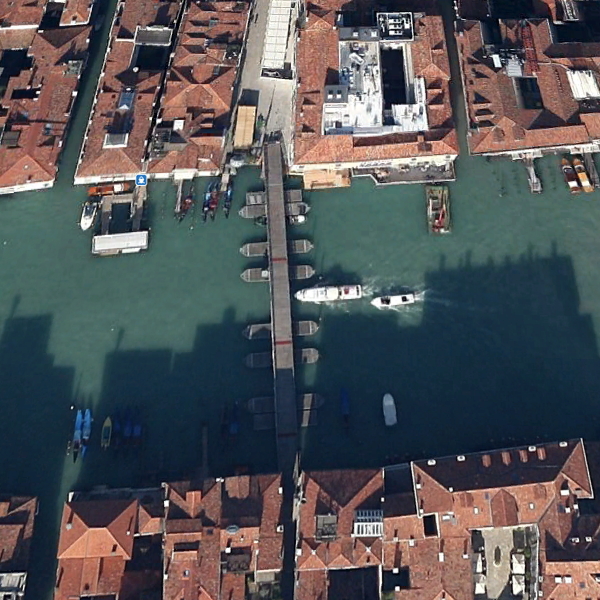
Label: Bridge